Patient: sex M, age 69
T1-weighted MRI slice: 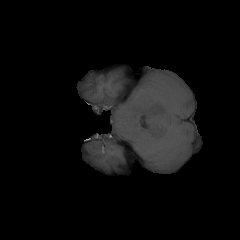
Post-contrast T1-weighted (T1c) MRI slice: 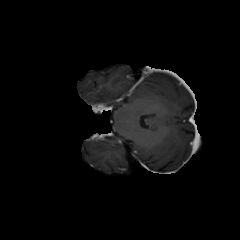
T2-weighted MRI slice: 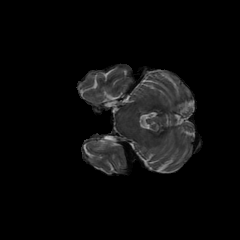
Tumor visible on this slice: no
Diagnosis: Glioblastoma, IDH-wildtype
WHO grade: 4